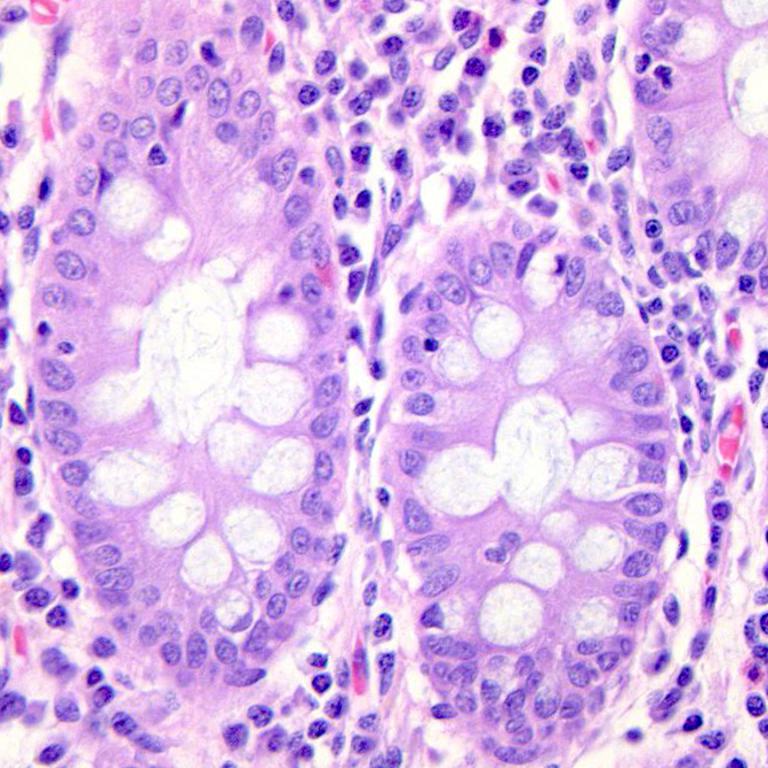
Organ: colon
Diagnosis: benign